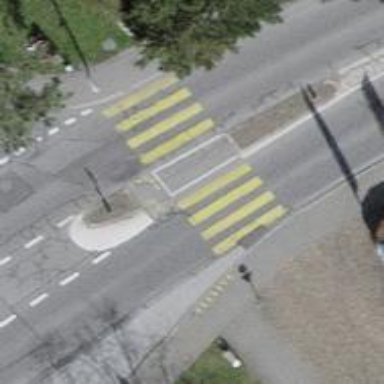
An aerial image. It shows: Uncontrolled zebra crossing with pedestrian island.